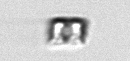
Label: Bacillariophyceae_morphotype1